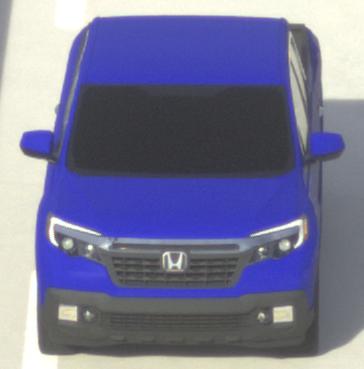
Make: Honda
Model: Ridgeline
Detailed model: Gen. 2
Model produced from: 2016
Model produced until: 2020
Doors: 4
Color: blue
Road condition: dry road
Daytime: morning or afternoon
Contrast: high contrast